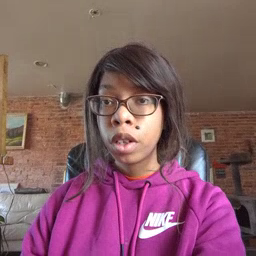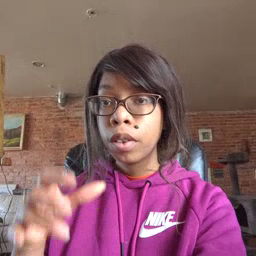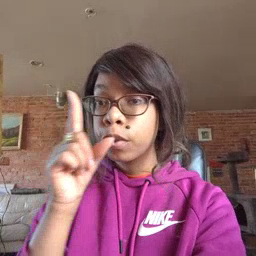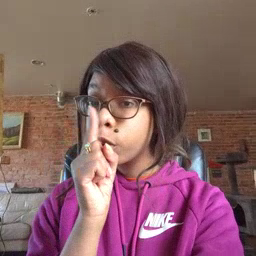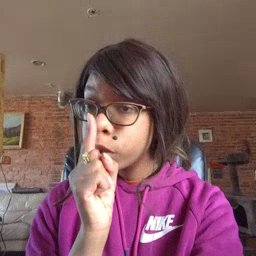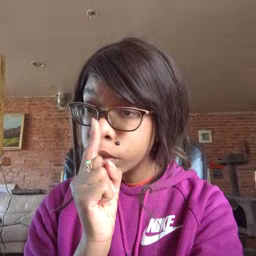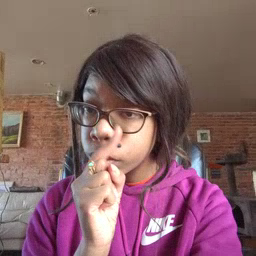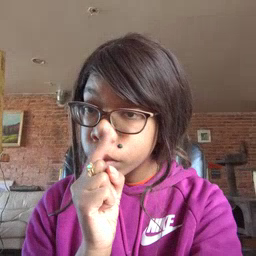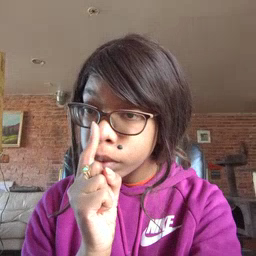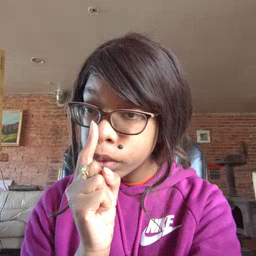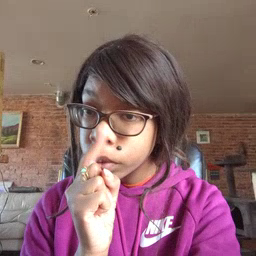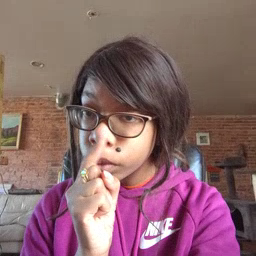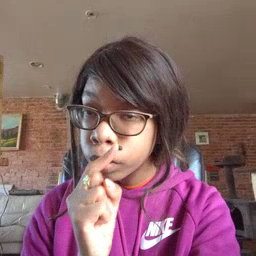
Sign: mouse